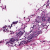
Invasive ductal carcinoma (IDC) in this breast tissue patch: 0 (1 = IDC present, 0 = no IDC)